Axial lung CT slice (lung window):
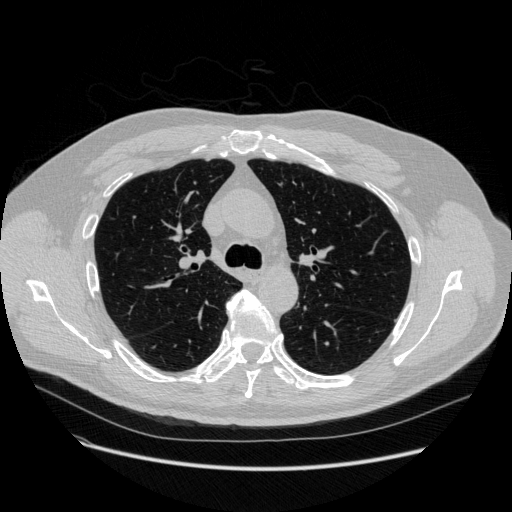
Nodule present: no